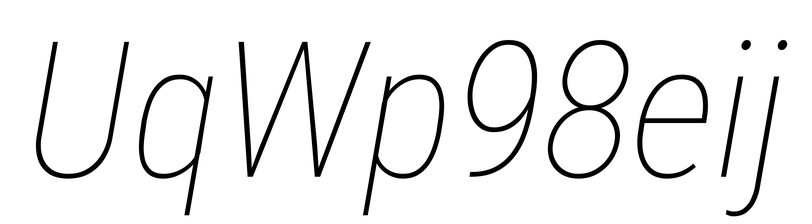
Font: Roboto-Italic_Condensed_Thin_Italic